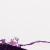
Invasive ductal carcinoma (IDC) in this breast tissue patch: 0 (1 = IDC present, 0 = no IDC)